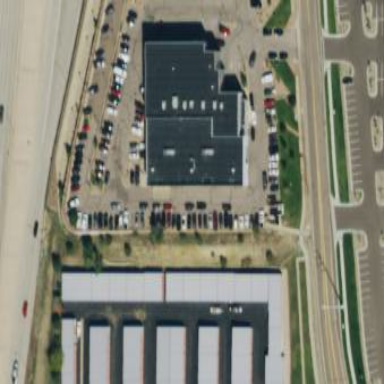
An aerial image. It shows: Retail building.